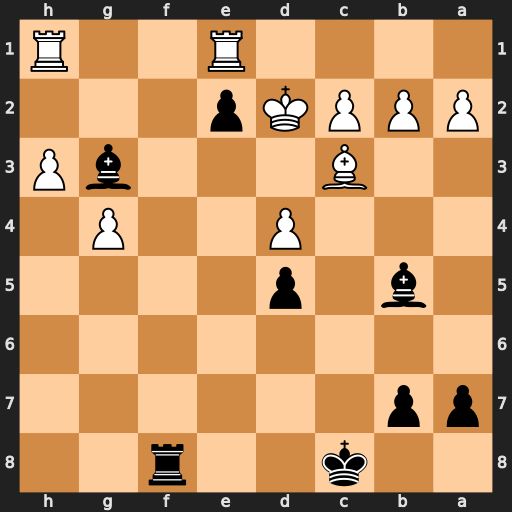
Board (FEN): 2k2r2/pp6/8/1b1p4/3P2P1/2B3bP/PPPKp3/4R2R
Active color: b
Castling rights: -
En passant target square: -
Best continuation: Bf4#